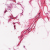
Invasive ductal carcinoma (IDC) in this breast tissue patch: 0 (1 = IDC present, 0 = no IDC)